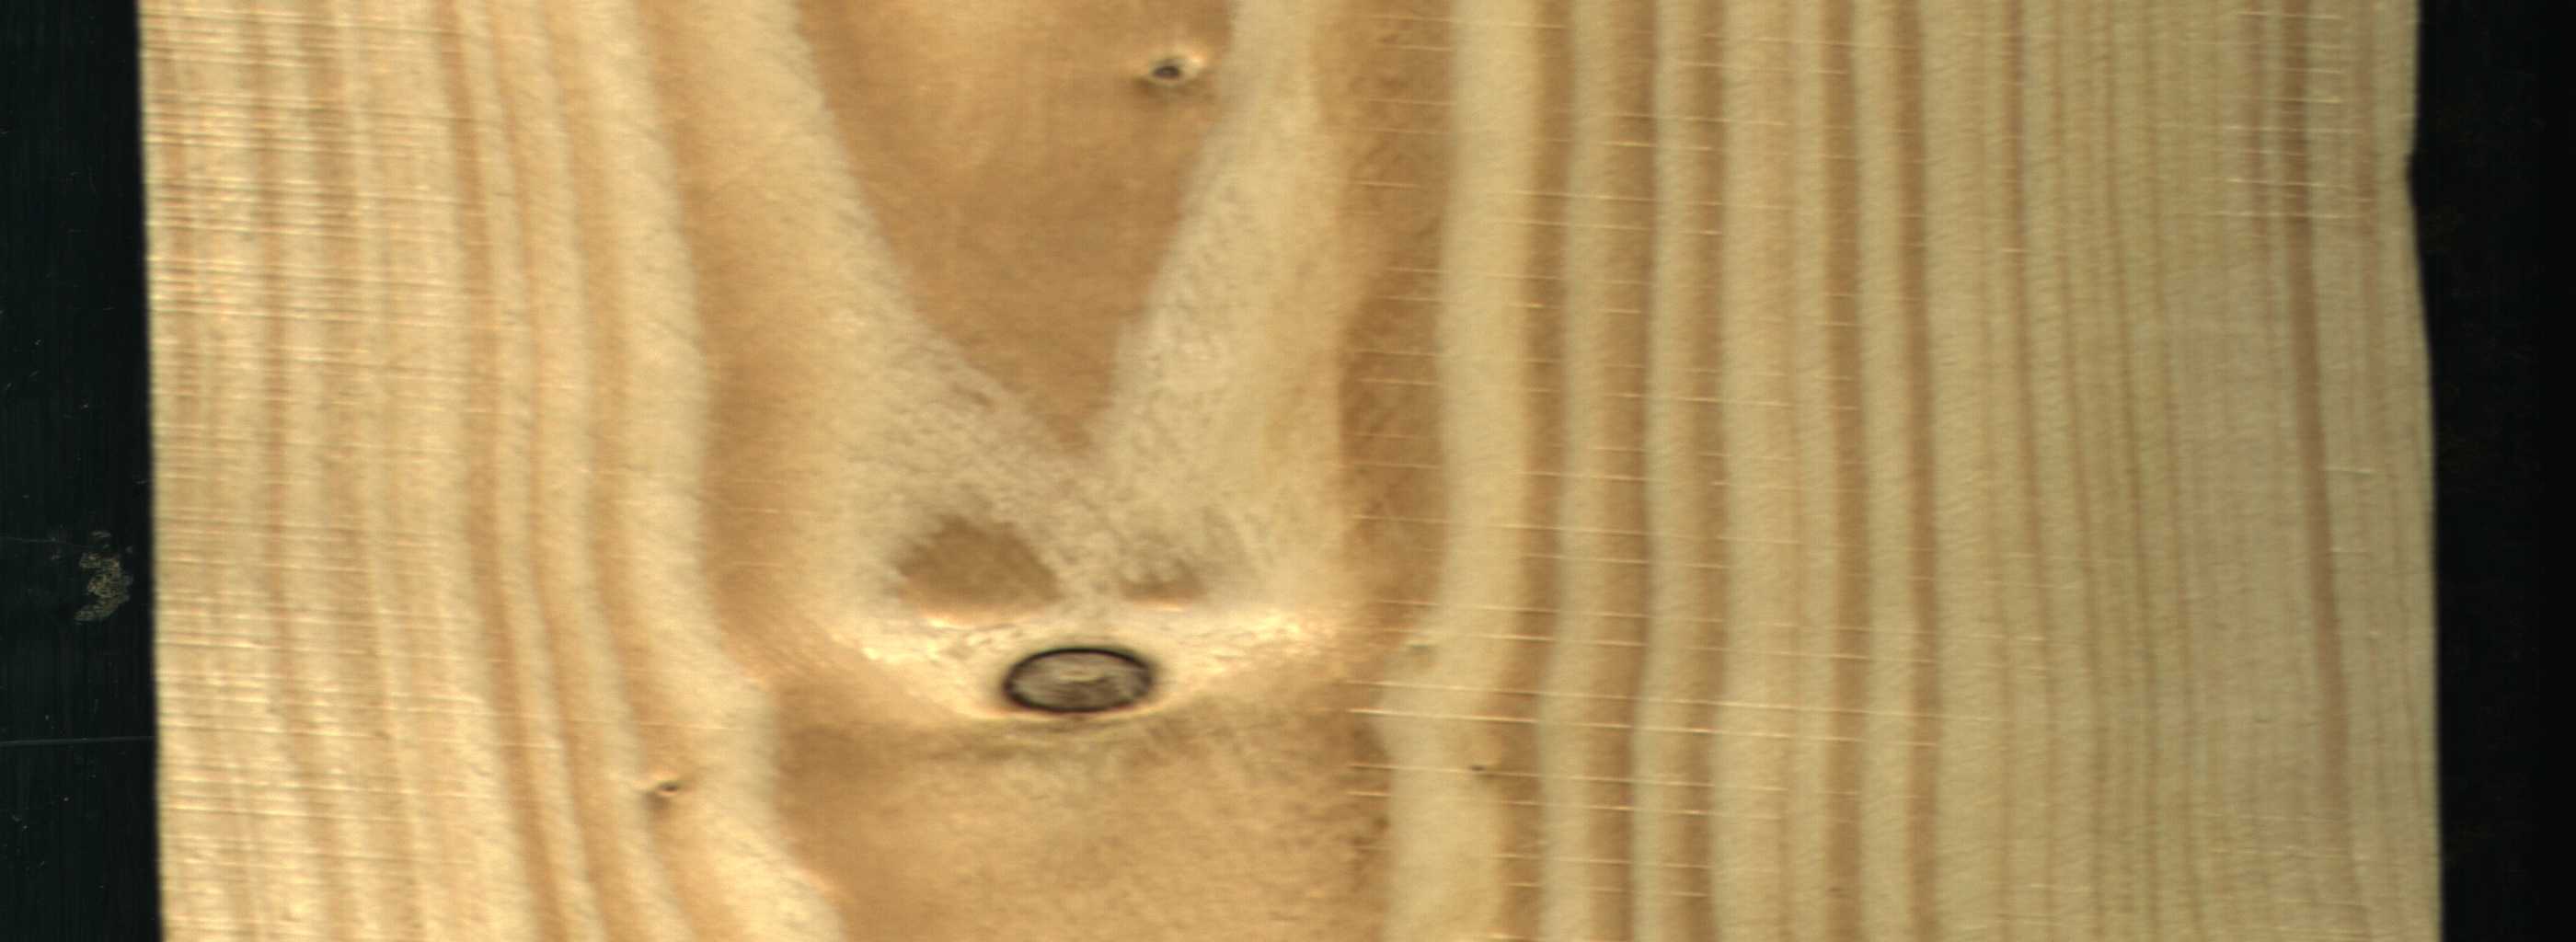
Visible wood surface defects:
Dead_Knot
Live_Knot